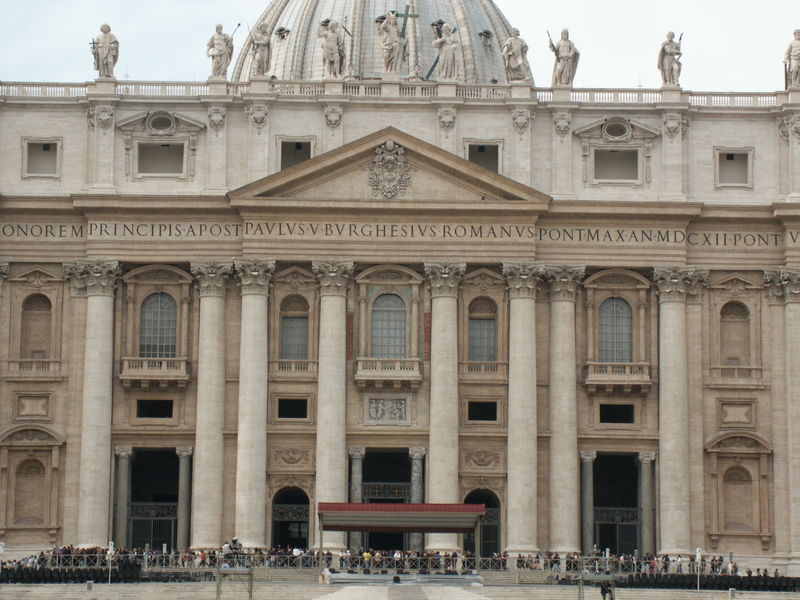
Titel: Petersdom in Rom (San Pietro)
Künstler: Donato Bramante
Standort: Rom, S. Pietro (EU - I - Latium)
Schlagwörter: menschen, fenster, glas, säulen, tür, dach, gebäude, haus, architektur, stein, kirche, front, skulptur, schrift, ansicht, fassade, giebel, mauer, platz, besucher, figuren, kuppel, papst, inschrift, tor, foto, eingang, balustrade, schlange, rathaus, kathedrale, rom, kapitell, photo, fries, portal, gesims, skulpturen, risalit, portikus, baldachin, korinthisch, kapitel, tympanon, reichstag, petersdom, latein, petersplatz, heiligenfiguren, katholisch, paulskirche, papstkirche, besucherschlange, eiingang